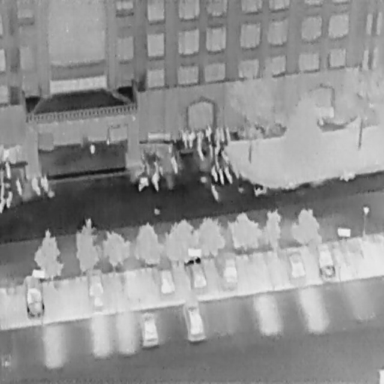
There are 38 objects shown in the infrared image, including nine Cars, and 29 Bicycles.